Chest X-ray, PA view. Patient: 49 years old, sex F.
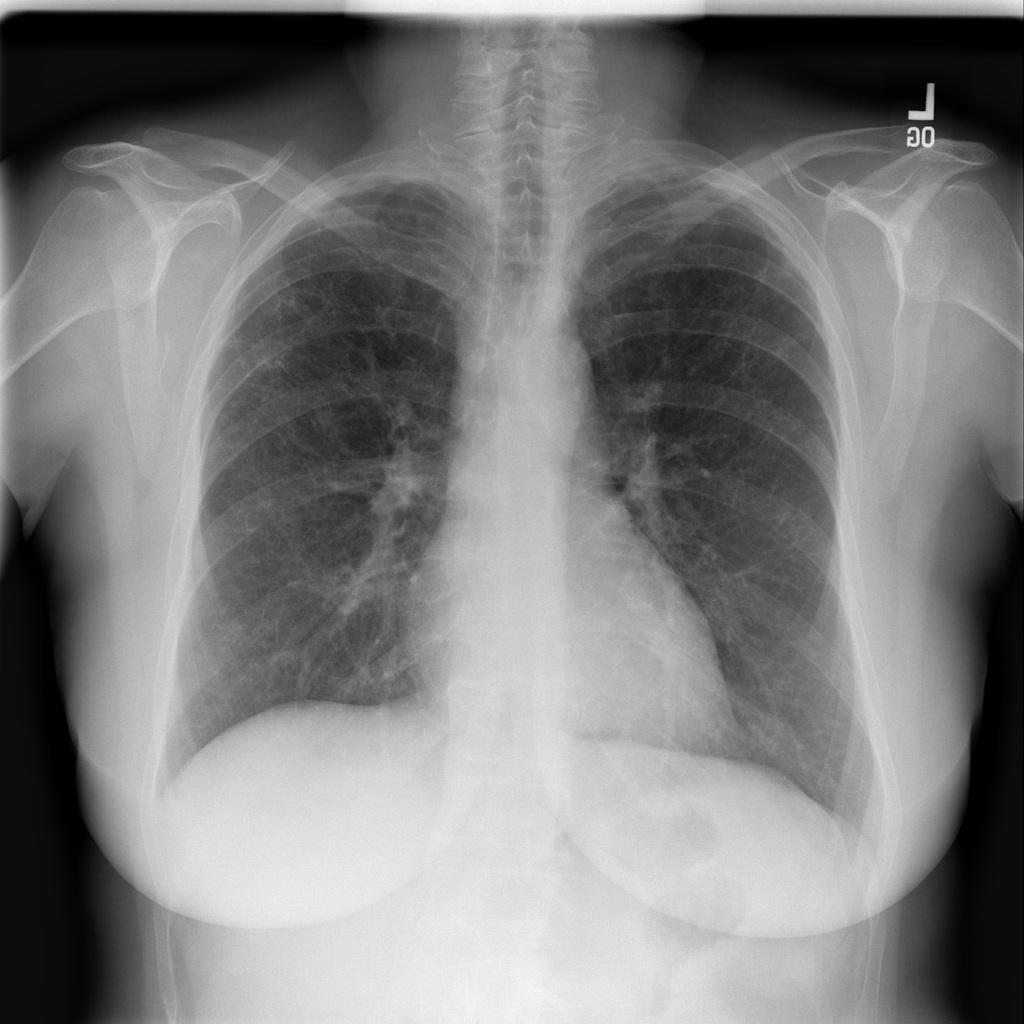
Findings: No Finding